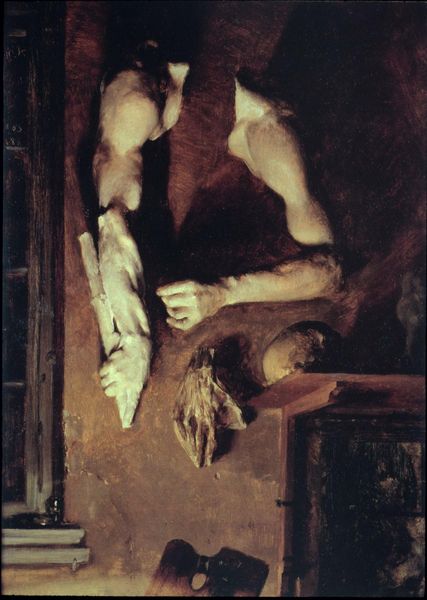
Titel: Atelierwand
Künstler: Adolph Menzel
Standort: Berlin
Institution: Alte Nationalgalerie
Schlagwörter: dunkel, gemälde, hand, haut, kopf, körper, mann, nackt, schatten, weiß, ocker, braun, fenster, finger, grau, hell, holz, licht, marmor, nacht, raum, schwarz, stuhl, tisch, tür, zimmer, rot, beige, malerei, regal, wand, anatomie, arm, arme, halten, leiche, mensch, mord, schädel, tod, tot, toter, hals, hände, innenraum, öl, figur, haare, realismus, innen, kontrast, schulter, schultern, kamin, stock, helldunkel, skulptur, stilleben, stillleben, deutschland, kommode, schrank, schreibtisch, düster, lehne, haltung, stab, studie, lehm, hellbraun, modern, mauer, beleuchtung, detail, muskeln, stuhllehne, atelier, goya, maler, menzel, ellenbogen, nagel, nägel, oberarm, geheimnisvoll, knochen, vanitas, ellebogen, memento mori, hängen, buch, sprossen, torso, scheibe, palette, statuette, modelle, studien, sims, kerzenlicht, schein, skelett, totenkopf, werkstatt, werkzeug, hängend, leichnam, unterarm, angewinkelt, muskel, adern, fensterbank, fensterbrett, schriftrolle, speer, chiaroscuro, stellung, totenschädel, fenstersprossen, unheimlich, ader, fenstersims, kopflos, akademie, mementum mori, kaputze, dachrinne, studio, sehne, armbeuge, fragmente, teile, körperteile, klo, regel, sehnen, bizeps, sammelsurium, eingemauert, einzelteile, fleichfarben, lehmwand, leichenteile, makaber, skulptir, zerstückelung, runter, herunter, stolleben